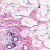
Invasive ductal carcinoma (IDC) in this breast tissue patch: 0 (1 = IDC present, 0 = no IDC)